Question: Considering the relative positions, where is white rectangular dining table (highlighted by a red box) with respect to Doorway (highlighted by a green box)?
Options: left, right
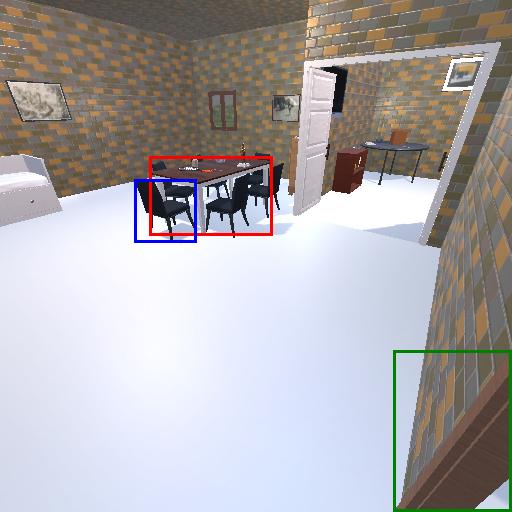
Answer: left